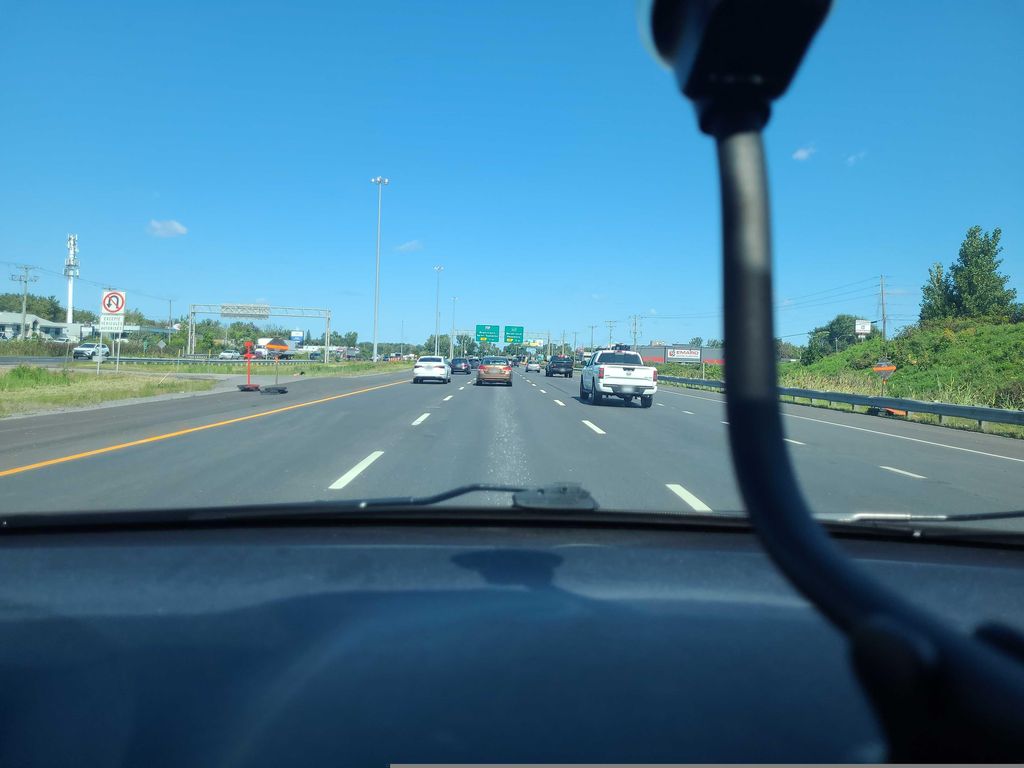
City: montreal